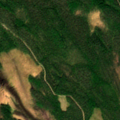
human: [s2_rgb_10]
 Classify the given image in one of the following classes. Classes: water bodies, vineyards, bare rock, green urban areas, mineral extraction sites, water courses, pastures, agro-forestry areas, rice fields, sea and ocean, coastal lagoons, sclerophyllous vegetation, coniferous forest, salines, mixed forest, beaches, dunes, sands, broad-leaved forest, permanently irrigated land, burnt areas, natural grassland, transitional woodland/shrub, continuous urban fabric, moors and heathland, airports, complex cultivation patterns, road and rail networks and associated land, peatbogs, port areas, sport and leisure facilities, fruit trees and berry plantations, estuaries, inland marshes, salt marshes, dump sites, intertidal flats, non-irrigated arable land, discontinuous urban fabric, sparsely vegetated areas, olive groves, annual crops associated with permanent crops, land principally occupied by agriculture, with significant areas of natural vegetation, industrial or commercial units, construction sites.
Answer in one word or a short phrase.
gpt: coniferous forest, mixed forest, peatbogs